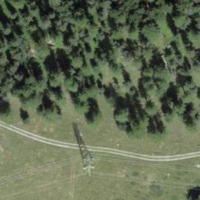
EUNIS habitat code: 43
Species observed at this site:
Periparus ater